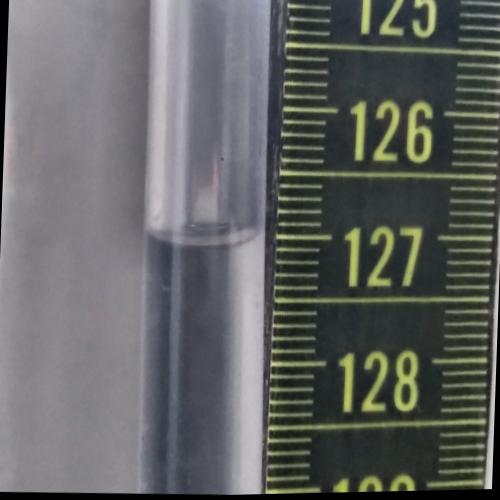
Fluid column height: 127.0 cm